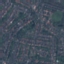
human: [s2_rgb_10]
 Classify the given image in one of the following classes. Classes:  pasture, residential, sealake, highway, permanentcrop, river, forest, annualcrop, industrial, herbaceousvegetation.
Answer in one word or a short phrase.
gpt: Residential